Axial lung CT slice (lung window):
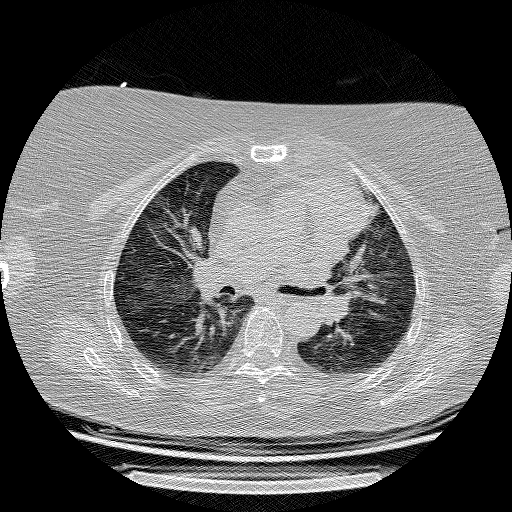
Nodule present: no